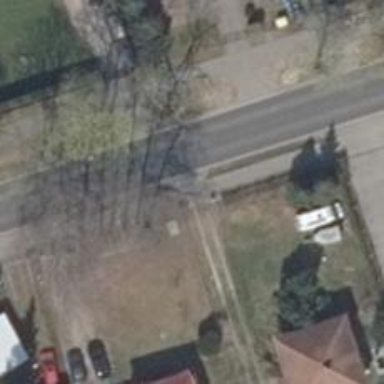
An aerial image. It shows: Sidewalk.